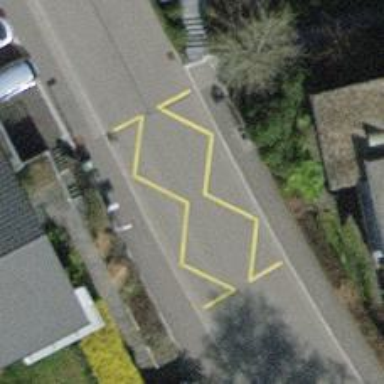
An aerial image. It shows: Bus stop with designated public transport stop position.